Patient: sex F, age 56
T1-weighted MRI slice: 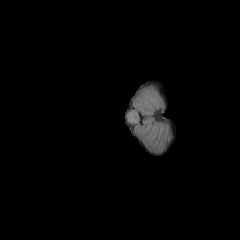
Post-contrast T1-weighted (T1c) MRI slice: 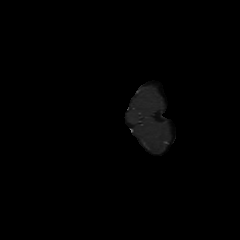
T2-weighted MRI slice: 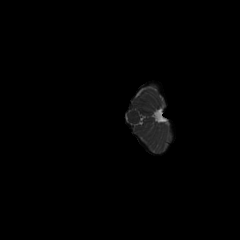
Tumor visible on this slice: no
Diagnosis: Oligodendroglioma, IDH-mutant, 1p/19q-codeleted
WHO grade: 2